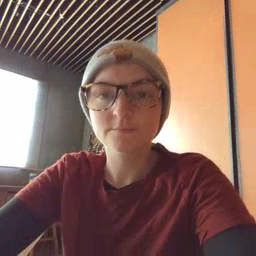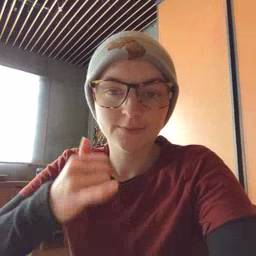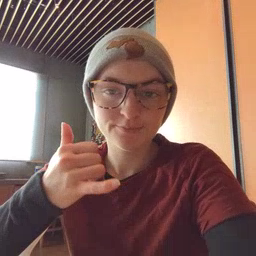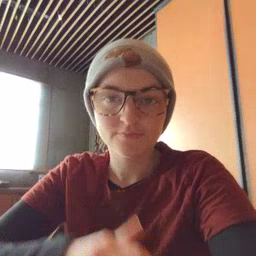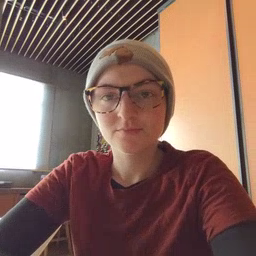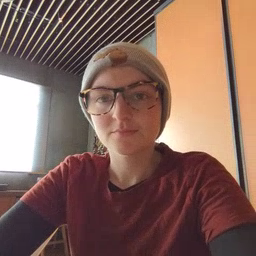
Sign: yellow